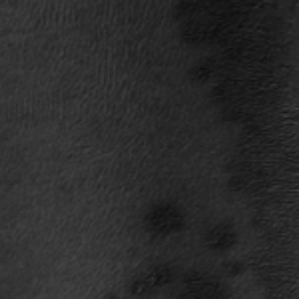
Label: frost